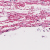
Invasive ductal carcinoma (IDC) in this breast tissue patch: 0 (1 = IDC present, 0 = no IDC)